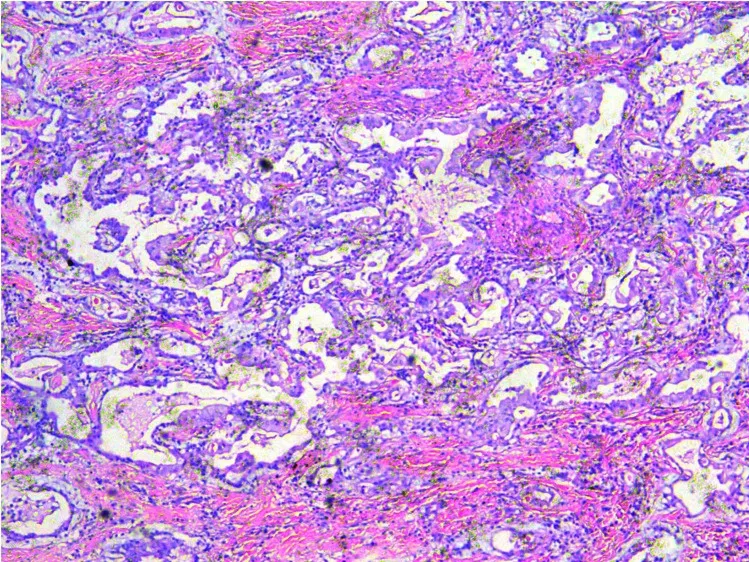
A microcystic or gridded arrangement, similar to adenomatoid tumors, H&E x100.
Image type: pathology (h&e)